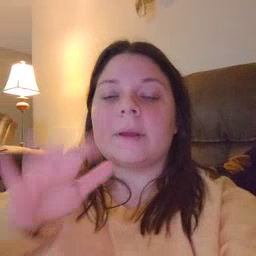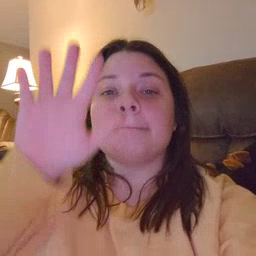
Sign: mitten